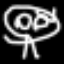
Label: mushroom